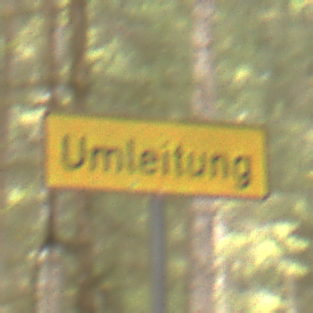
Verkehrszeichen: Umleitungsankuendigung
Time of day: MorningAfternoon
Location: Outdoor (Nature)
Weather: Overcast
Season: Winter
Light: Natural